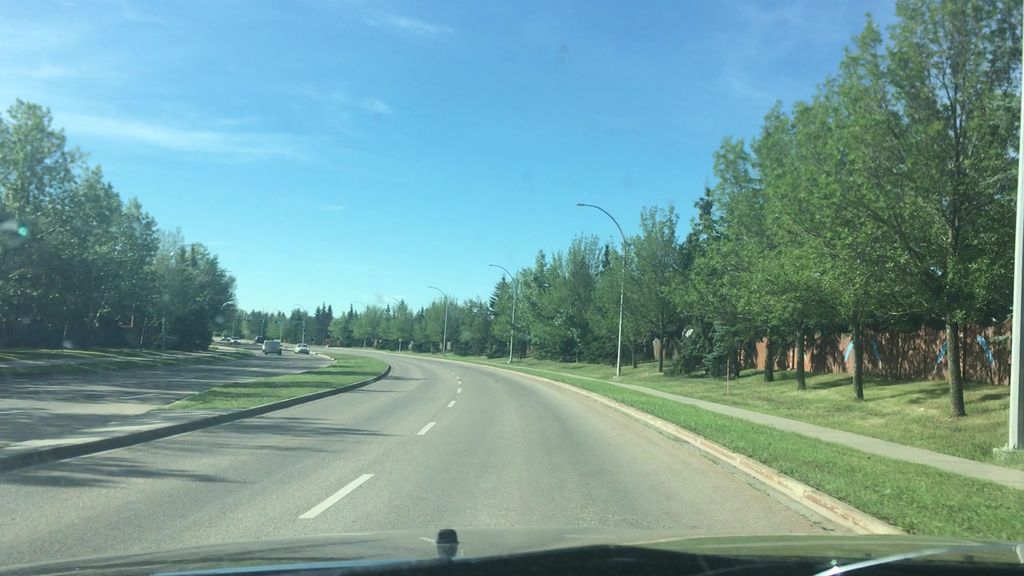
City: edmonton